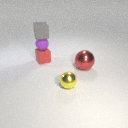
small gray rubber cube above small purple rubber sphere